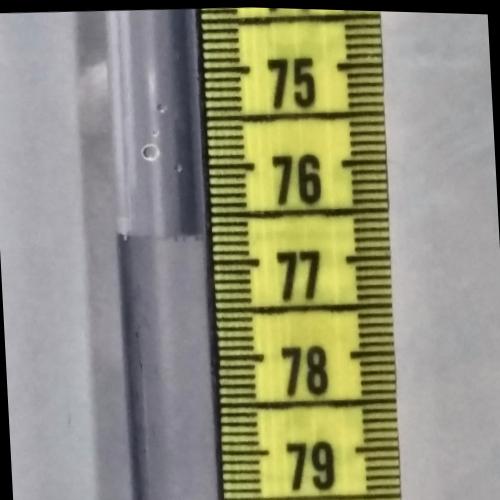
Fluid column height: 76.7 cm